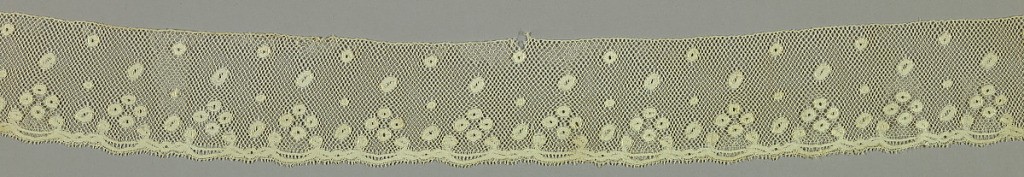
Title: Border
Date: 19th century
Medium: linen Technique: bobbin lace (Valenciennes diamond ground)
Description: Rings and dots forming lozenges on diamond mesh; border slightly scalloped.